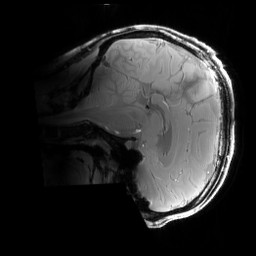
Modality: PDw
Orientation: sagittal
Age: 23
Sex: male
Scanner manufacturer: siemens
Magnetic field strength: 6.98 T
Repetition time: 1.78 s
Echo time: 0.00386 s